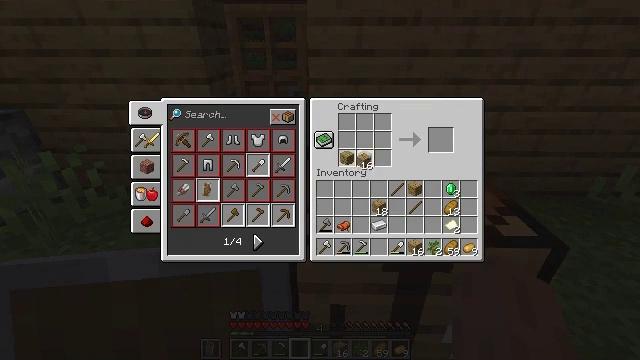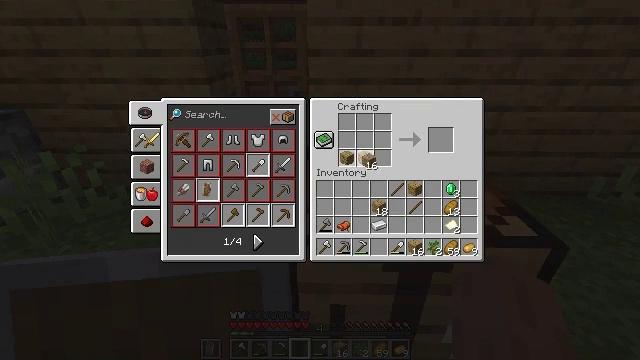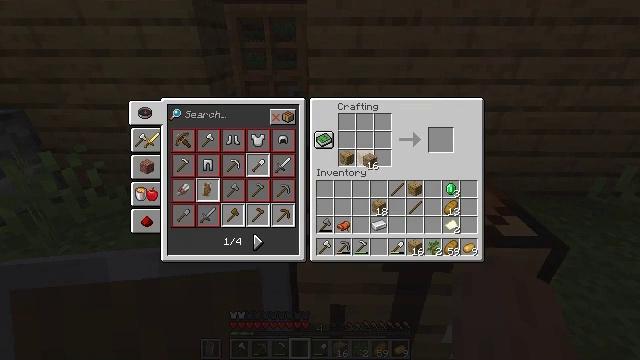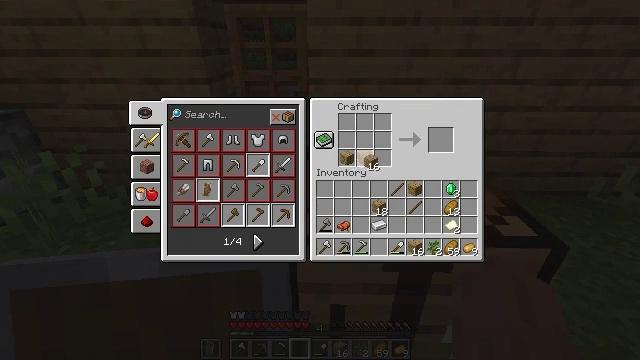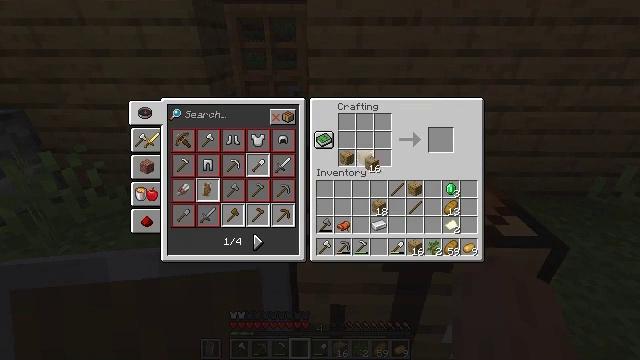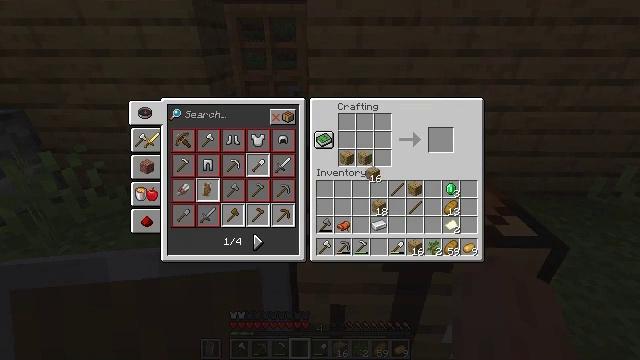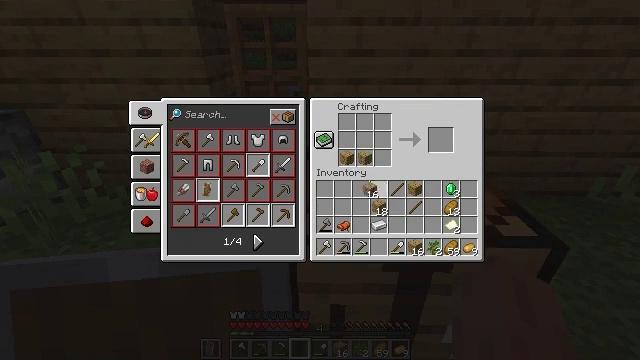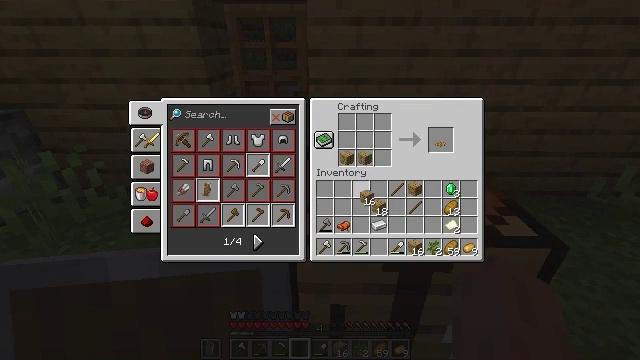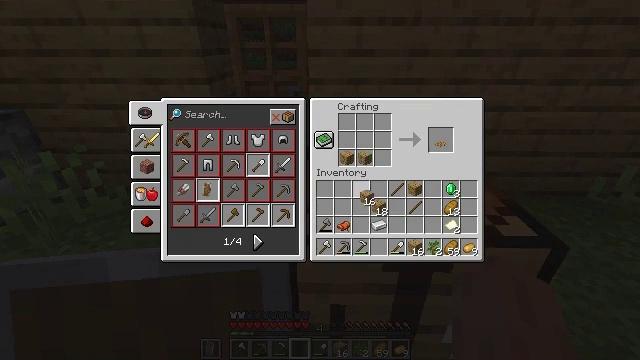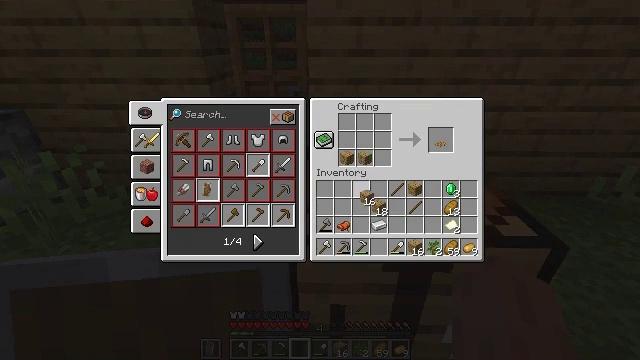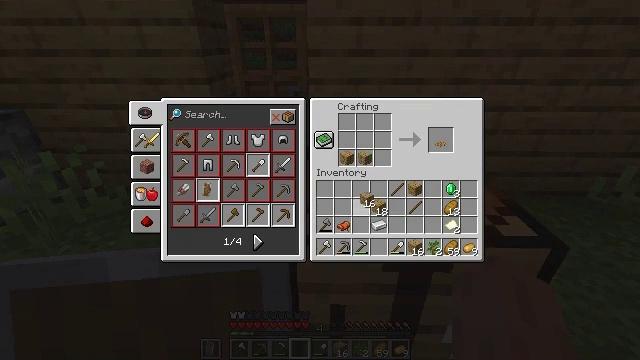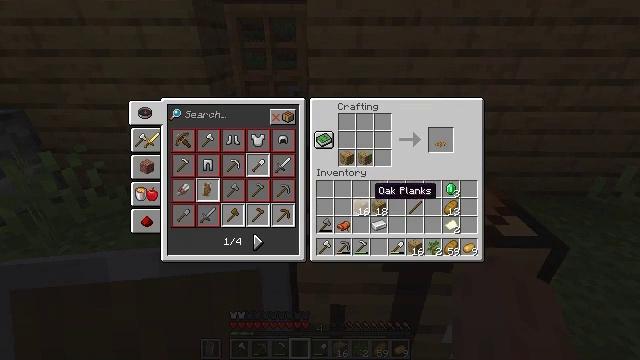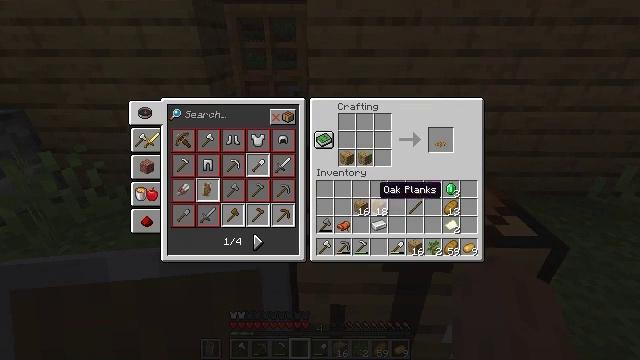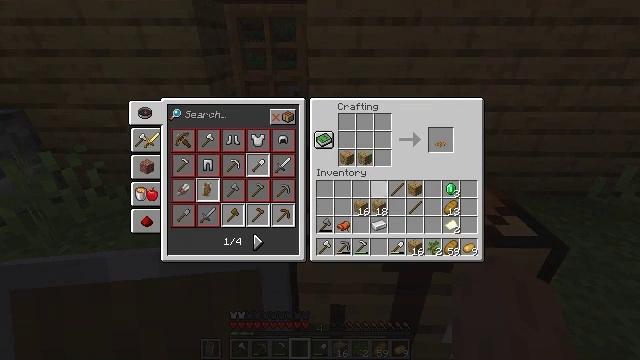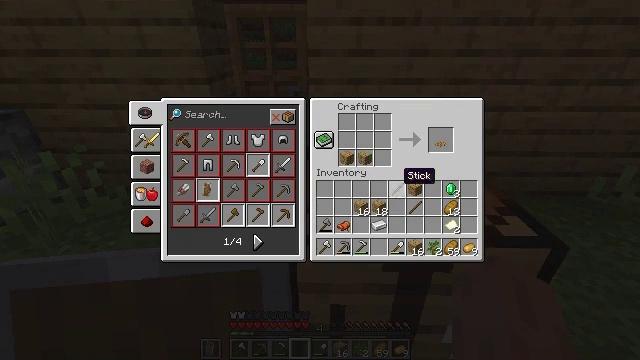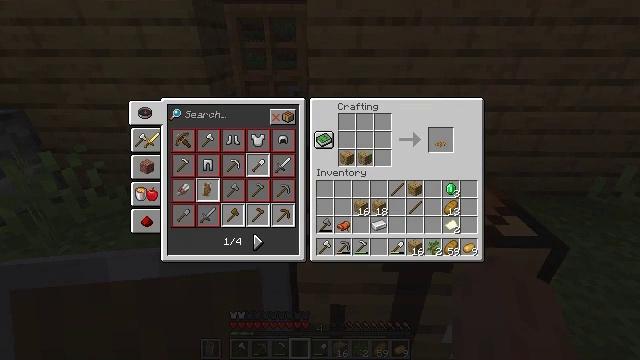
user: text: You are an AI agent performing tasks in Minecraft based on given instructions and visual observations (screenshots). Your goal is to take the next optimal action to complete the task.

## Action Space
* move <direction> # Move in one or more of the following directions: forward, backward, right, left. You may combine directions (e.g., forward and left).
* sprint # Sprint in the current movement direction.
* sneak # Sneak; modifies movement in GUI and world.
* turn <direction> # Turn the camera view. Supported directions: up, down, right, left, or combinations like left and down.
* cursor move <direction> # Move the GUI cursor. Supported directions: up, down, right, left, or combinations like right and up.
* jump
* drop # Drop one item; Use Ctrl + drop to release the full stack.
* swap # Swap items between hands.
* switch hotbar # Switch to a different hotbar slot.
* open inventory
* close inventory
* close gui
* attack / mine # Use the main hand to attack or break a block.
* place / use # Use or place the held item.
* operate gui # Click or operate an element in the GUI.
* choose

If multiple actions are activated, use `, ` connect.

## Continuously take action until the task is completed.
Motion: motion action
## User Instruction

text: Create an oak pressure plate using oak planks.
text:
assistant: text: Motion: choose
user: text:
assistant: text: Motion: no_op
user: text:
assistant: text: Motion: no_op
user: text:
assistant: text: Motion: no_op
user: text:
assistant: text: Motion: cursor move down
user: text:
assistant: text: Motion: cursor move down
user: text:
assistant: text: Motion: no_op
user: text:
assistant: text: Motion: operate gui
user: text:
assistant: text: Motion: operate gui
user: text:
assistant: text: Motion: operate gui
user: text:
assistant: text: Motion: no_op
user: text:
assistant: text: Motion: no_op
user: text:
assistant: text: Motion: cursor move right
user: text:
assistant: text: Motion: sneak, cursor move right and up
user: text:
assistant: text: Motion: sneak, cursor move right and up
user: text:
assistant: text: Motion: sneak, cursor move right
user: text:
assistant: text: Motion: sneak, cursor move right and up
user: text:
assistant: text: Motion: sneak
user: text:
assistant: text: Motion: sneak
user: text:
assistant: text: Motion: sneak
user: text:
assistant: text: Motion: sneak, cursor move up
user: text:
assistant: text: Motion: sneak, operate gui
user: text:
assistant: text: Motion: sneak, operate gui
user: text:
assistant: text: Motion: sneak, operate gui
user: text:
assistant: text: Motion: sneak
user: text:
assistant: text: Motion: sneak
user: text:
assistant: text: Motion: close gui